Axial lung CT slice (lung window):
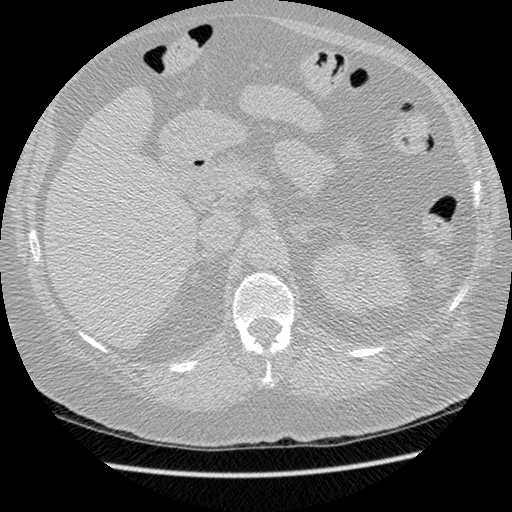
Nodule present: no